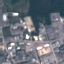
Land use / land cover class: Industrial